Aerial crown-view tile of a tropical tree (Barro Colorado Island, Panama), acquired 20240813:
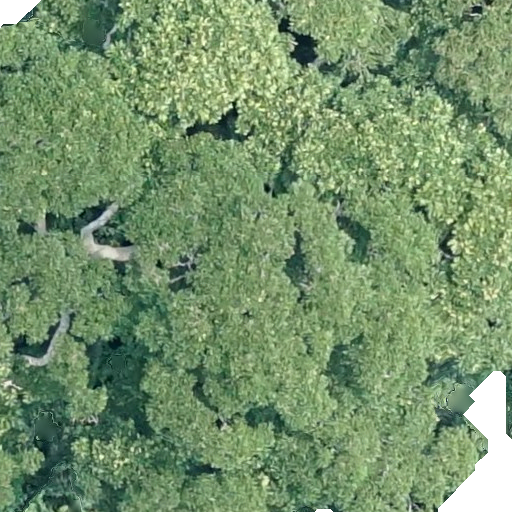
Species: Dipteryx oleifera
GBIF accepted scientific name: Dipteryx oleifera
Crown area: 767.434 m²